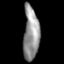
Tissue: skin
Cell type: Fibroblasts
Senescence score: 0.6781
Nuclear area (px): 844
Mean DAPI intensity: 144.991